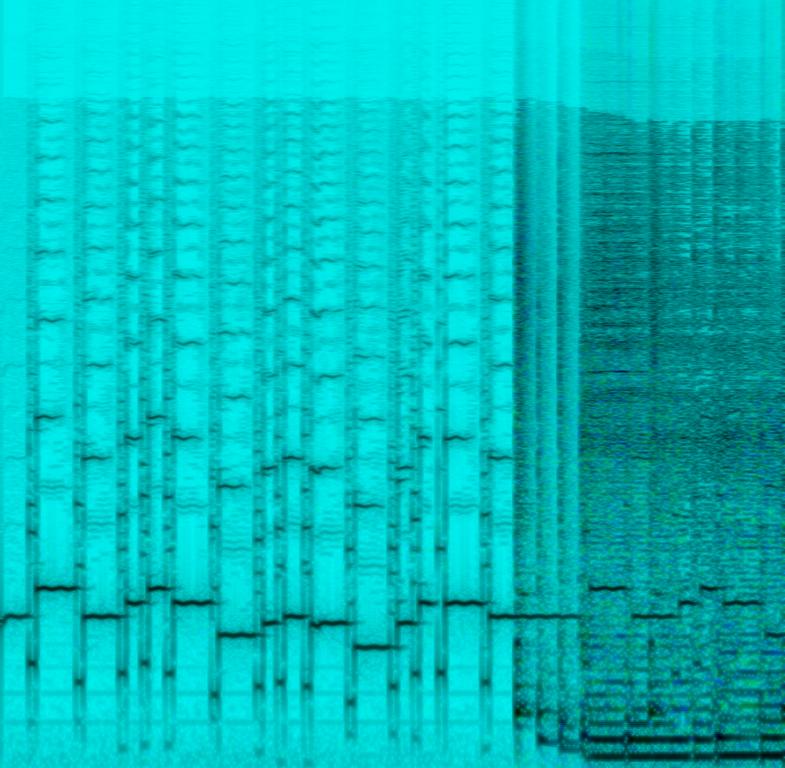
This track is characterised by a leading melody that is played on an instrument which sounds like it would be suitable in a video game like Super Mario Brothers. Behind this instrument, there is a grungy, fuzzy and dirty electric guitar being played. The drummer plays a simple beat to allow the melody to shine. The song has an energizing feel to it.